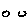
Label: circle